Question: I have a problem with 'CLGeocoder', if I try to gain the address name using 'CLGeocoder' and the user current coordinates it correctly returns the address name, postal code, state, etc. in the 'NSLog' but if I try to send those informations in a 'NSString' [contained in a 'NSMutableArray', but I don't think this is the problem] it returns a '(null)' value. I suspect this problem is caused by the block I have used in the code, but I am not sure, and I don't know how to fix this problem anyway.
Here's my code:
'''
- (NSArray *)dataArrayPosizione
{
if (self.arrayPosizione == nil)
{
reverseGeocoder = [[CLGeocoder alloc] init];
locationToReverseGeocode = [[CLLocation alloc]initWithLatitude:self.mapView.userLocation.location.coordinate.latitude longitude:self.mapView.userLocation.location.coordinate.longitude];
[reverseGeocoder reverseGeocodeLocation:locationToReverseGeocode completionHandler:^(NSArray *placemarks, NSError *error)
{
if (placemarks && placemarks.count > 0)
{
placemark = placemarks[0];
NSLog(@"
%@ %@
%@, %@, %@
%@", [placemark subThoroughfare],[placemark thoroughfare], [placemark locality], [placemark administrativeArea], [placemark postalCode], [placemark country]);
}
}];
informazioniPosizione = [NSMutableArray new];
[informazioniPosizione addObject:[NSString stringWithFormat:@"Indirizzo: %@", [placemark country]]];
[informazioniPosizione addObject:[NSString stringWithFormat:@"Latitudine: %gdeg
Longitudine: %gdeg", self.mapView.userLocation.location.coordinate.latitude, self.mapView.userLocation.location.coordinate.longitude]];
self.arrayPosizione = informazioniPosizione;
}
return self.arrayPosizione;
}
'''
And a picture:

Can someone please help me with this? If the posted code is not enough for you to understand the problem I will paste more lines.
Thanks
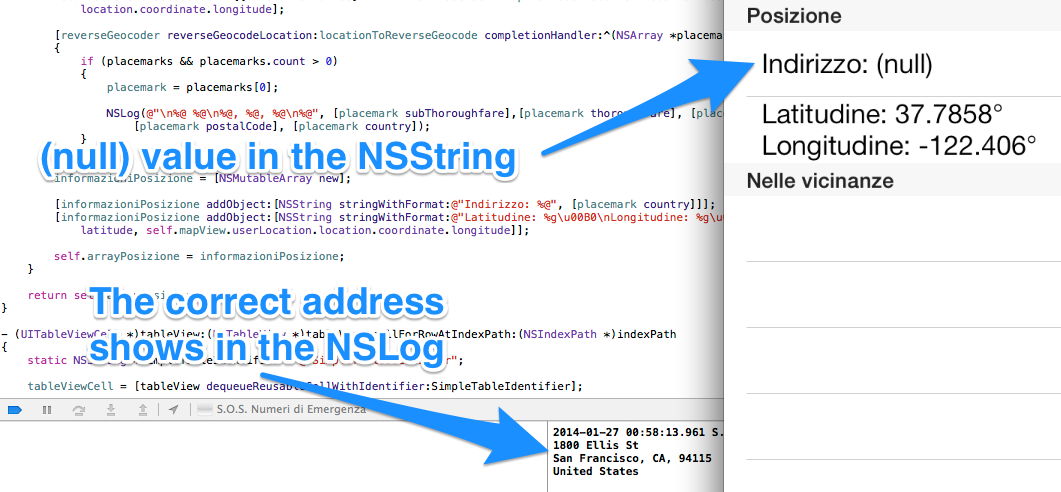
Answer: You are creating your string before the geocoding block executes. It should look like this:
'''
- (NSArray *)dataArrayPosizione
{
if (self.arrayPosizione == nil)
{
reverseGeocoder = [[CLGeocoder alloc] init];
locationToReverseGeocode = [[CLLocation alloc]initWithLatitude:self.mapView.userLocation.location.coordinate.latitude longitude:self.mapView.userLocation.location.coordinate.longitude];
[reverseGeocoder reverseGeocodeLocation:locationToReverseGeocode completionHandler:^(NSArray *placemarks, NSError *error)
{
informazioniPosizione = [NSMutableArray new];
if (placemarks && placemarks.count > 0)
{
placemark = placemarks[0];
NSLog(@"
%@ %@
%@, %@, %@
%@", [placemark subThoroughfare],[placemark thoroughfare], [placemark locality], [placemark administrativeArea], [placemark postalCode], [placemark country]);
[informazioniPosizione addObject:[NSString stringWithFormat:@"Indirizzo: %@", [placemark country]]];
[informazioniPosizione addObject:[NSString stringWithFormat:@"Latitudine: %gdeg
Longitudine: %gdeg", self.mapView.userLocation.location.coordinate.latitude, self.mapView.userLocation.location.coordinate.longitude]];
}
self.arrayPosizione = informazioniPosizione;
return self.arrayPosizione;
}];
}
}
'''